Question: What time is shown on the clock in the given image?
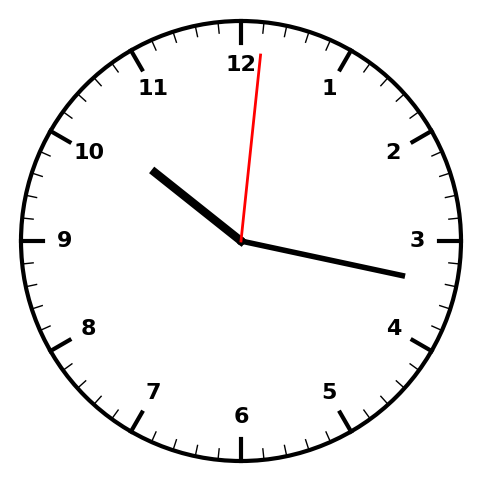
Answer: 10:17:01